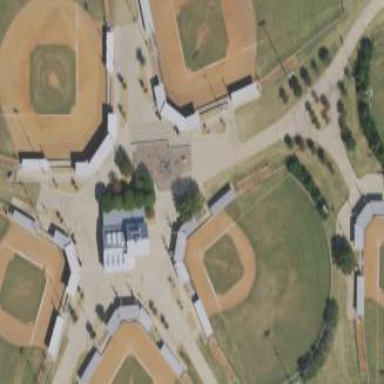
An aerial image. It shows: Baseball pitch for leisure and sports activities.